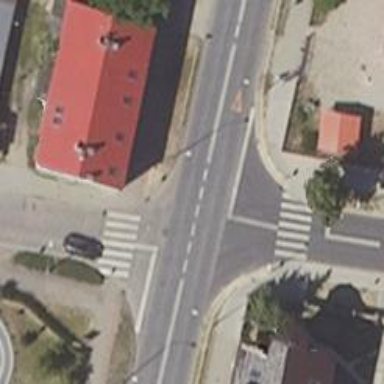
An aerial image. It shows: Road with traffic signals.